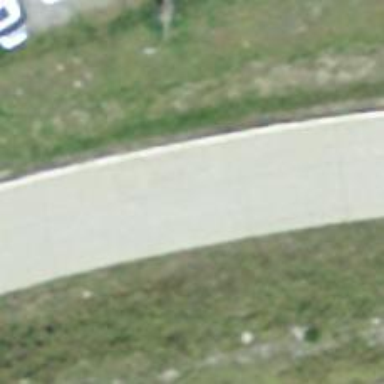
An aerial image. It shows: Unclassified road with concrete surface.